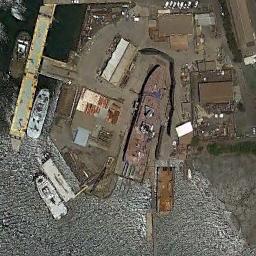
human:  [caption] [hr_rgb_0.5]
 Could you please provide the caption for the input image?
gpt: There are three ships in the green water .

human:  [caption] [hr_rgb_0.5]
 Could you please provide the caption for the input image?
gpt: There are many buildings of different shapes and sizes beside the ships .

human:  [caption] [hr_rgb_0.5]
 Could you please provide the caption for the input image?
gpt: There are many ships of different sizes, Colors and types at the ports .

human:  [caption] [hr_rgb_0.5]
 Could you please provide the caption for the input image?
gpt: Some ships of different sizes and colors are docked at the dock and some makeshift houses are on the bank .

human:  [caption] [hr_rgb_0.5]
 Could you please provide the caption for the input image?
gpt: There are several ships at the harbor with some buildings .